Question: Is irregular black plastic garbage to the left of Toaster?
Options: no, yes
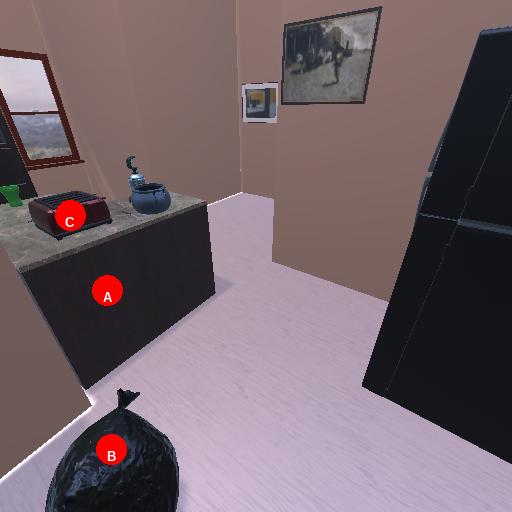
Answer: no